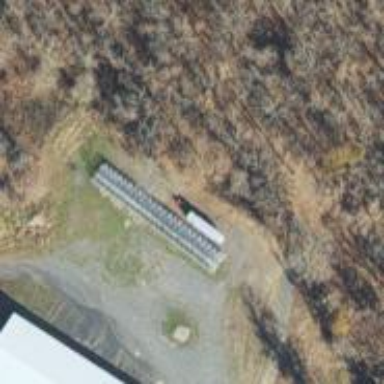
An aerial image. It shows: Kennels facility.